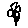
Label: flower